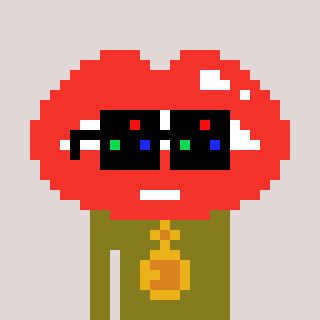
a pixel art character with square black sunglasses, a lips-shaped head and a gunk-colored body on a warm background